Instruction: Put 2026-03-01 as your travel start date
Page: home
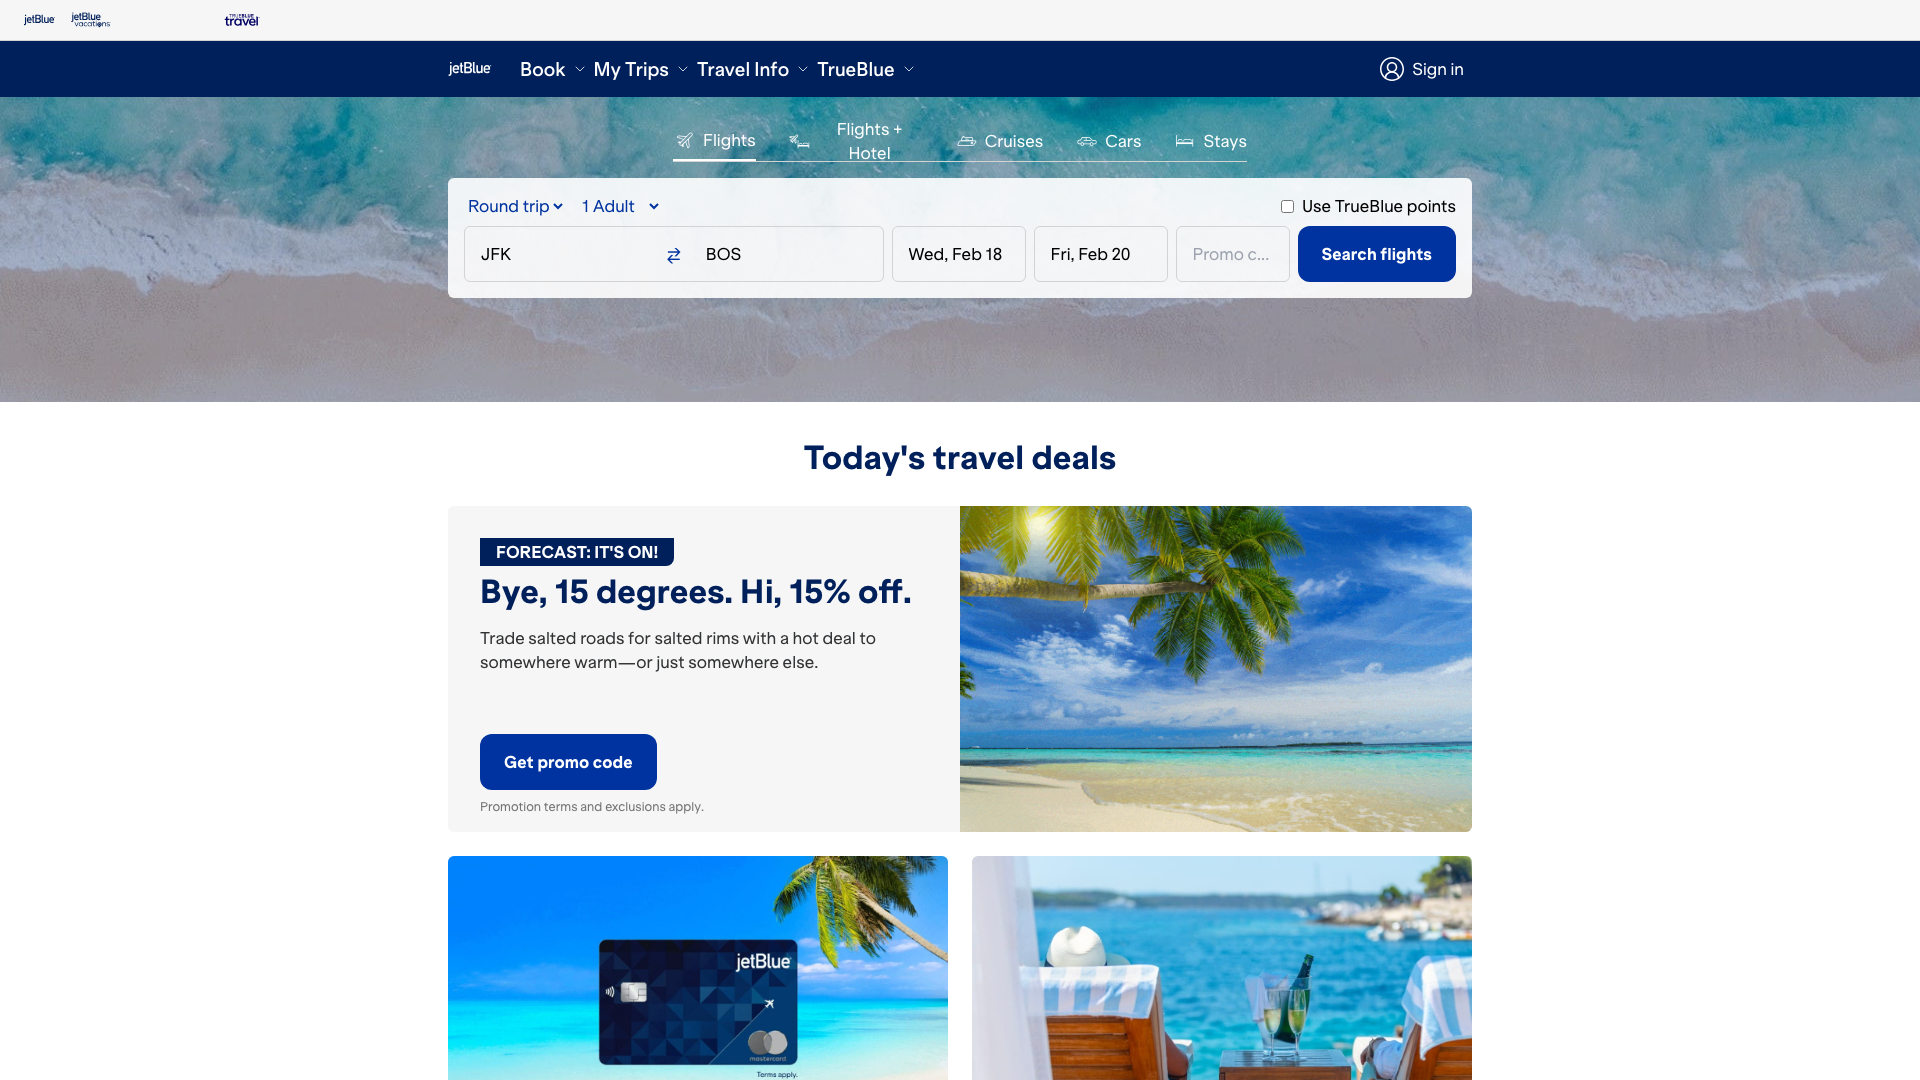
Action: type